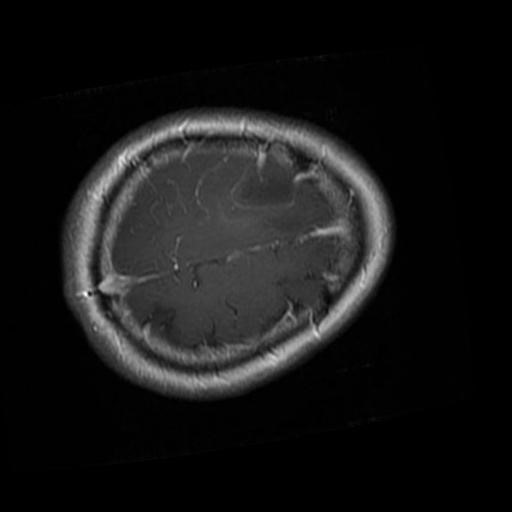
Label: brain_glioma